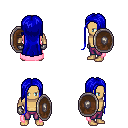
a pixel art fantasy rpg character, male body template, human, tanned skin, pink cape, magenta pants, blue extra-long hairstyle, metal gloves, shield, four views (front, back, left, right), 2x2 character sprite sheet, small pixel art, hard edges, no anti-aliasing